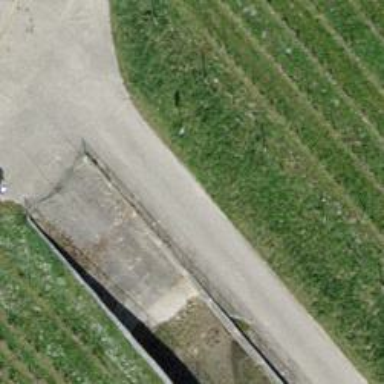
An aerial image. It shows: Retention basin containing natural water.